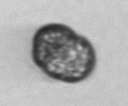
Label: Dinophyceae